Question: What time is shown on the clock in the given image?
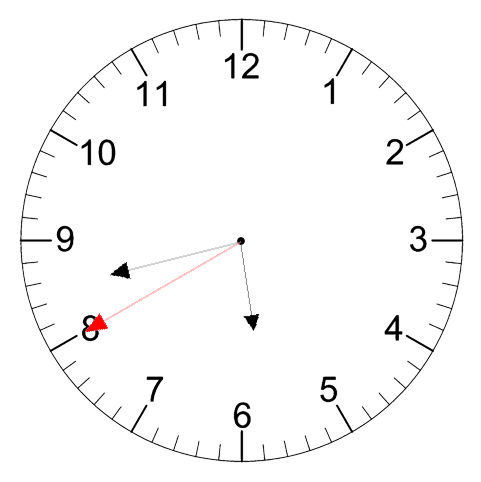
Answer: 05:42:40